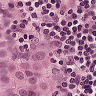
Metastatic tissue present: yes